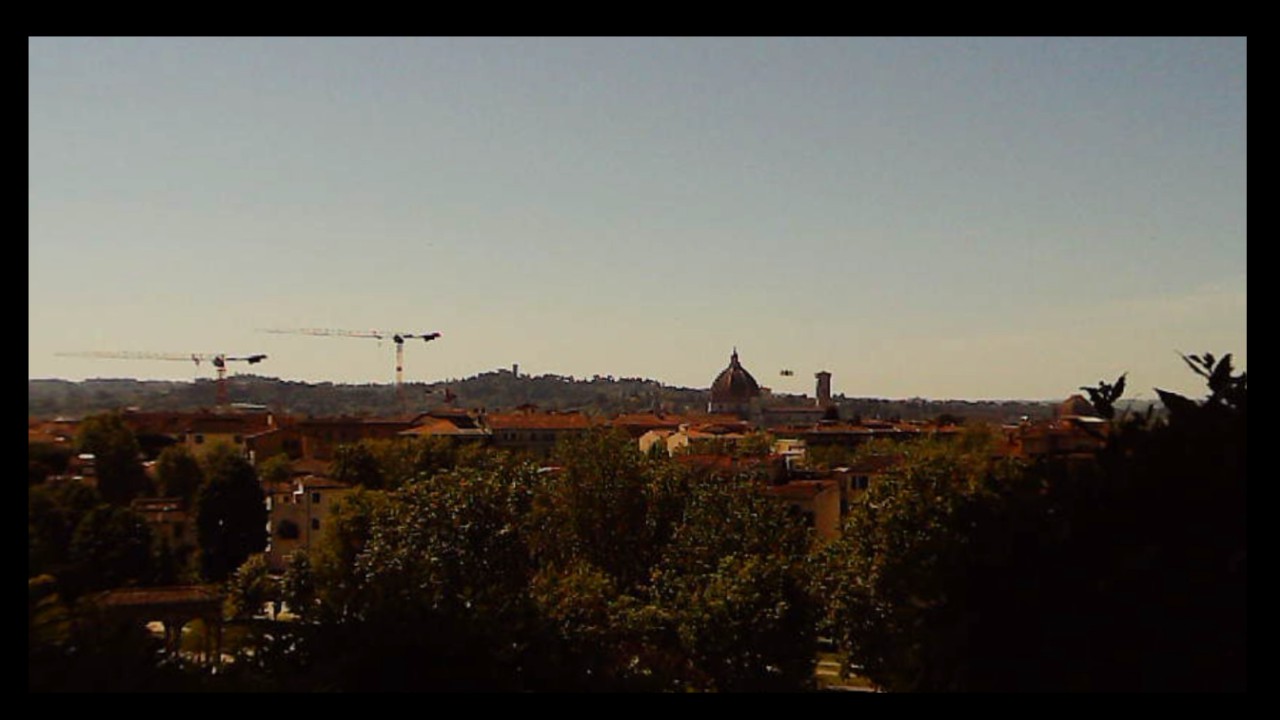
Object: Betafpv air75